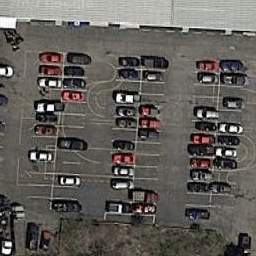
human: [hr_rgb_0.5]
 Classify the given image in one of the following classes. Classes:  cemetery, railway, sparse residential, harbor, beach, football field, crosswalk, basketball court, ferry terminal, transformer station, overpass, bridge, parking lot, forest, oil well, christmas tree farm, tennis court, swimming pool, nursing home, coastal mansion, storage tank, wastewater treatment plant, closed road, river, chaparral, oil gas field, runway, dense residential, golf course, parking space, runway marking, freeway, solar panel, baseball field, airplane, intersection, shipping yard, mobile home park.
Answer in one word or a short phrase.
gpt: parking lot